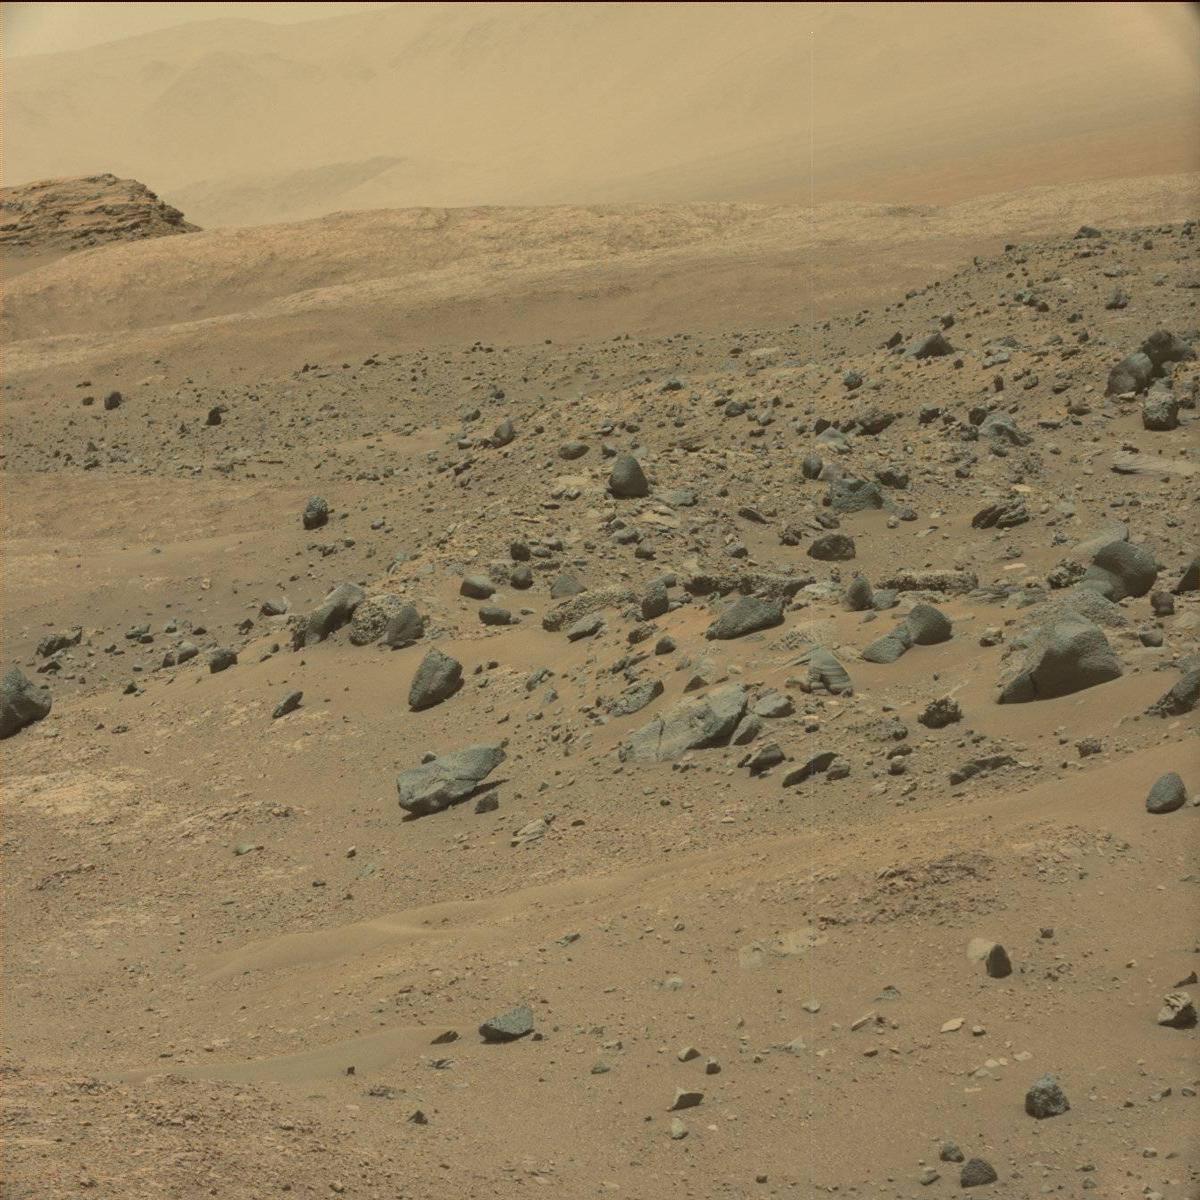
Terrain classes present: Bedrock, Ridge, Rock, Sand / Soil, Sky